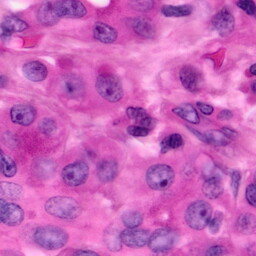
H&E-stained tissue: Pancreatic